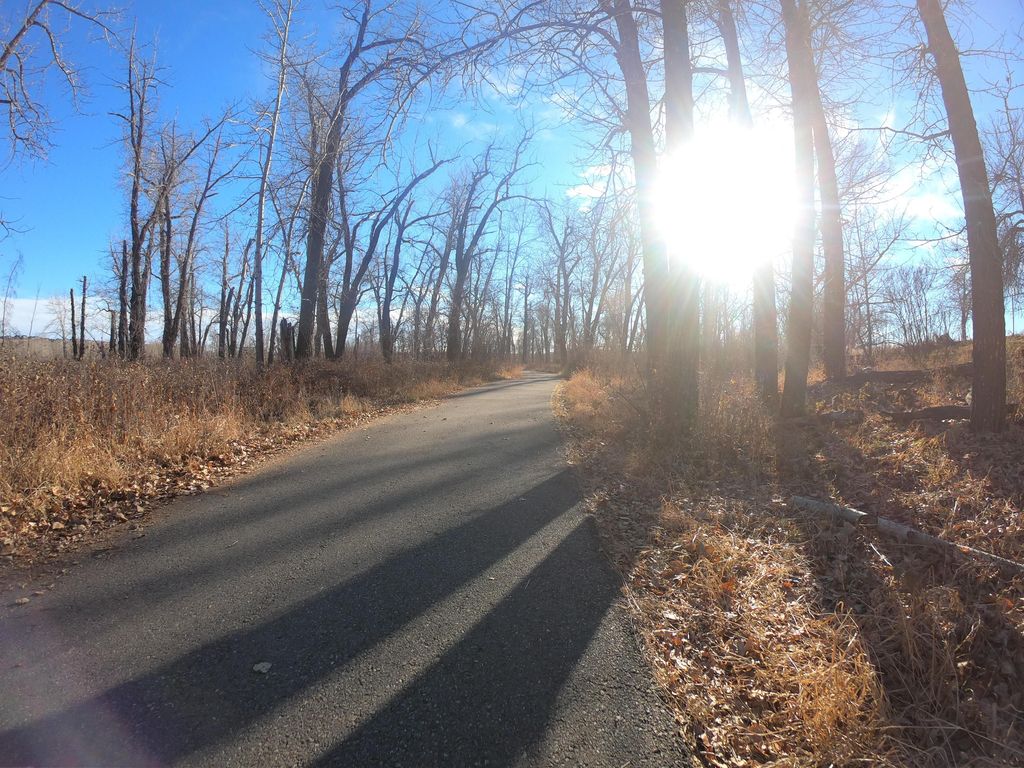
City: calgary